Interaction volume radius: 10 \u00c5
Interaction volume height: 10 \u00c5
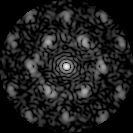
Disorder parameter: 0.4814